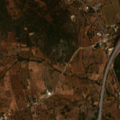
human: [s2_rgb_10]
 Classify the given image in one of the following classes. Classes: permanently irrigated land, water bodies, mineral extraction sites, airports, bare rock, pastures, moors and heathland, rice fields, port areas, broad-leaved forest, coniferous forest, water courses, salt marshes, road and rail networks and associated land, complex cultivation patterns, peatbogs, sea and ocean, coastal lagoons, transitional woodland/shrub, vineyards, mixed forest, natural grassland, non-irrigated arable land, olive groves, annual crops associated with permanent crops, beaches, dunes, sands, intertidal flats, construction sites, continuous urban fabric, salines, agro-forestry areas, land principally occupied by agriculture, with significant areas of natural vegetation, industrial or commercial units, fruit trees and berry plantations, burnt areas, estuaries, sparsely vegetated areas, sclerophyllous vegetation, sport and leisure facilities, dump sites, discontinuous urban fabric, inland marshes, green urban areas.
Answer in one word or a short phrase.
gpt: olive groves, sclerophyllous vegetation